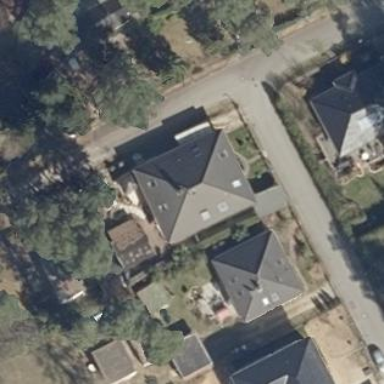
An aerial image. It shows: Building with hipped roof shape.